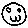
Label: smiley face